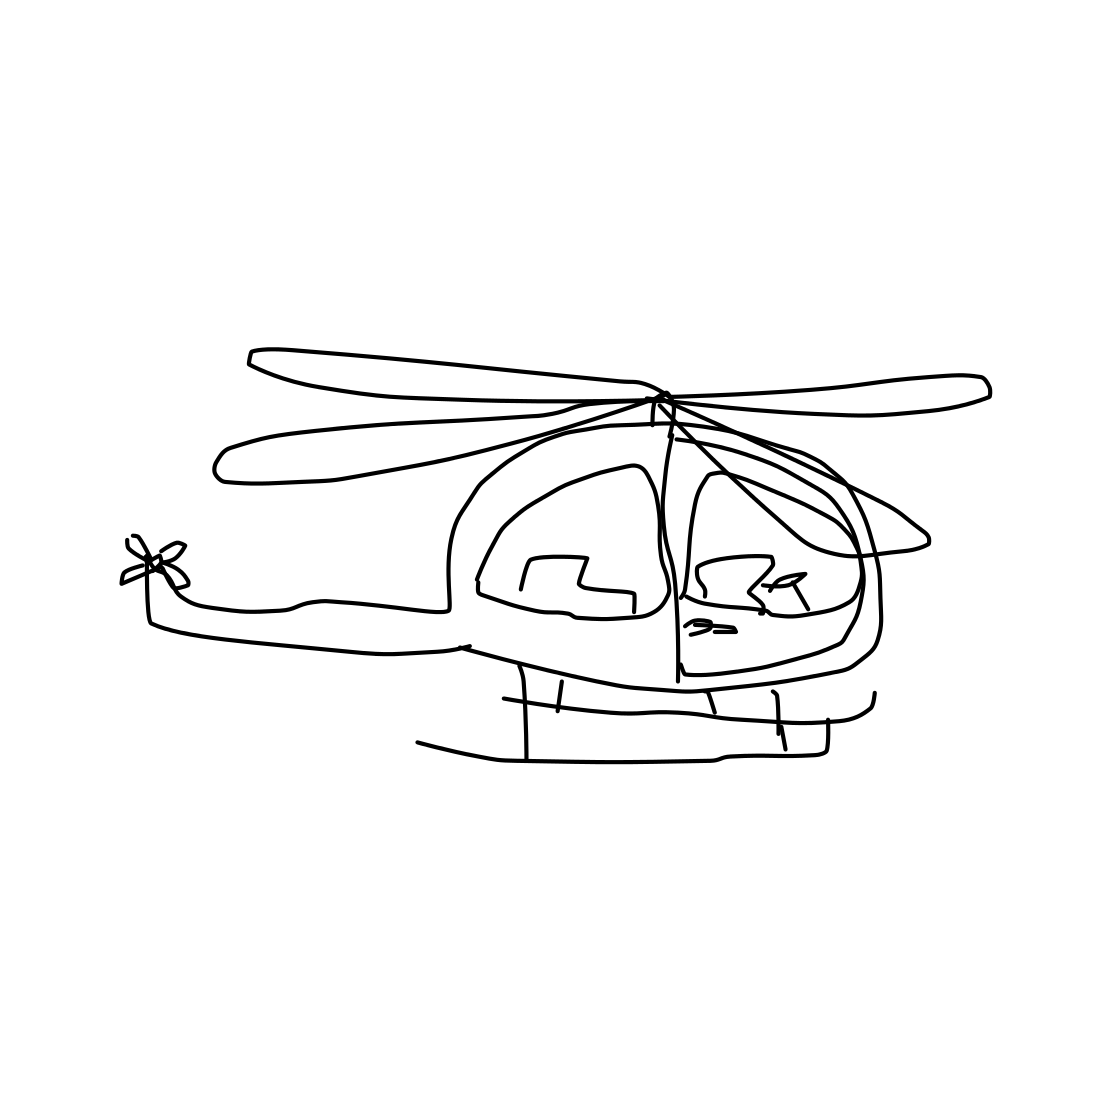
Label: helicopter